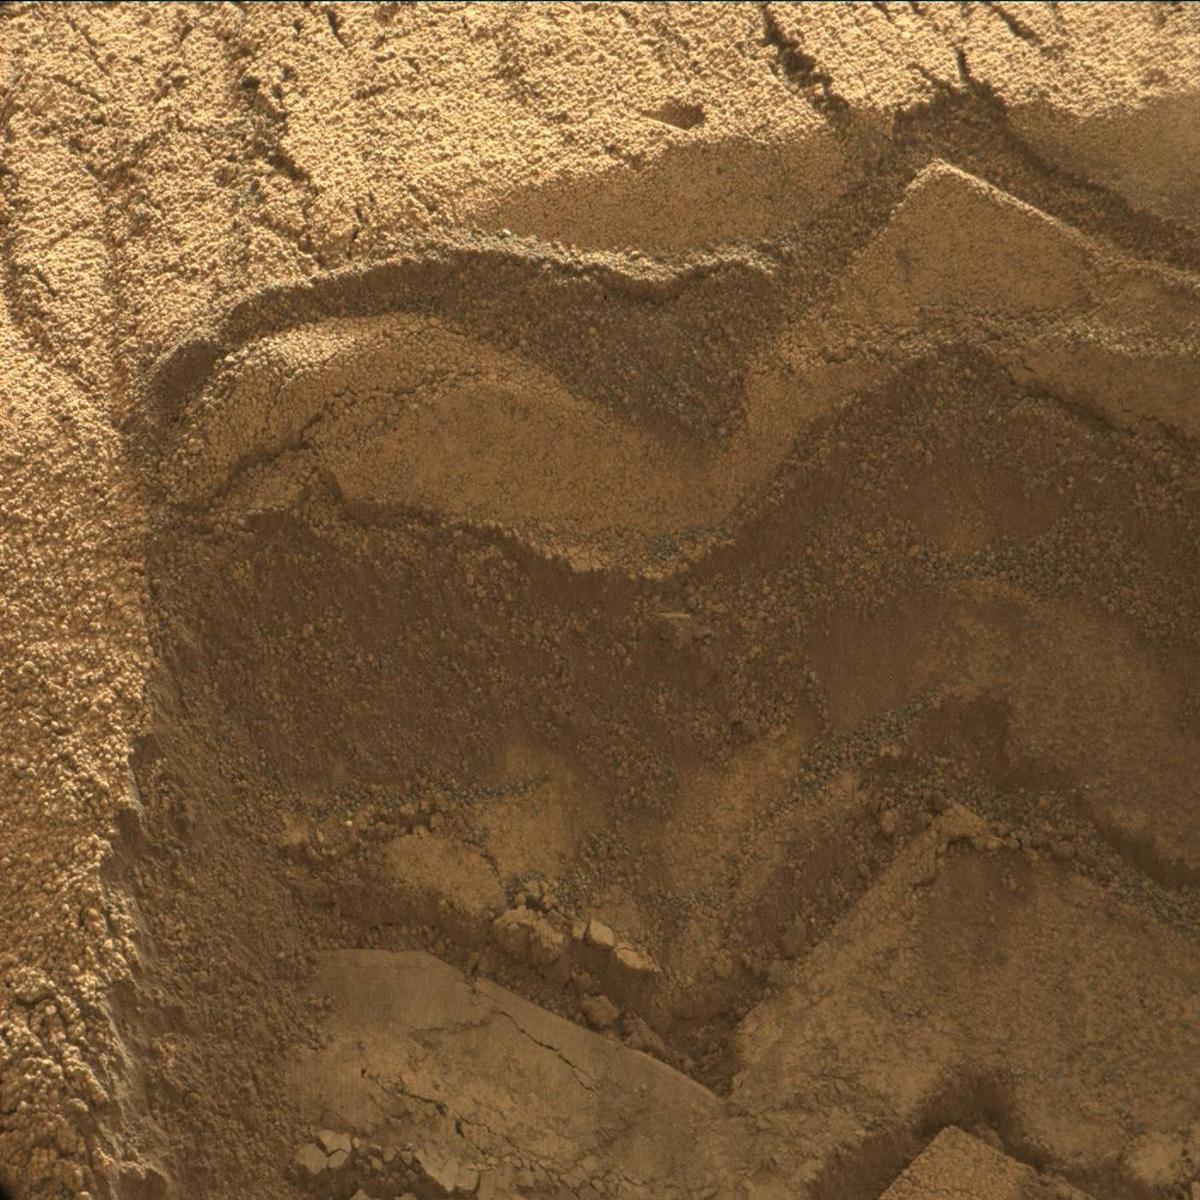
Terrain classes present: Sand / Soil, Track